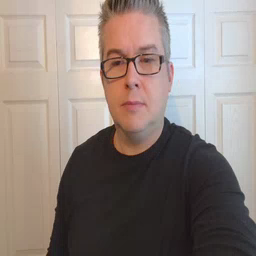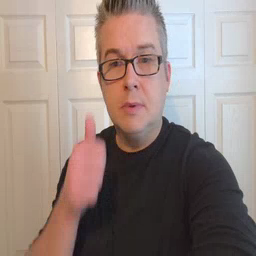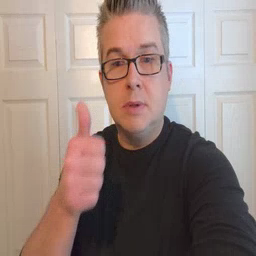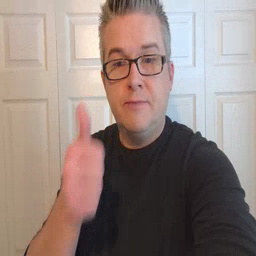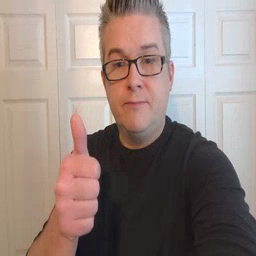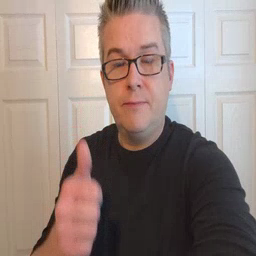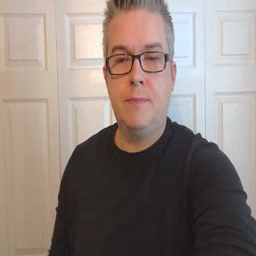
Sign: yourself